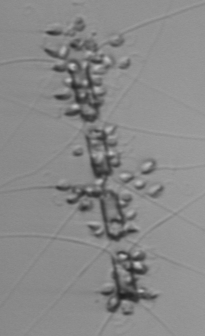
Label: Chaetoceros_didymus_TAG_external_flagellate